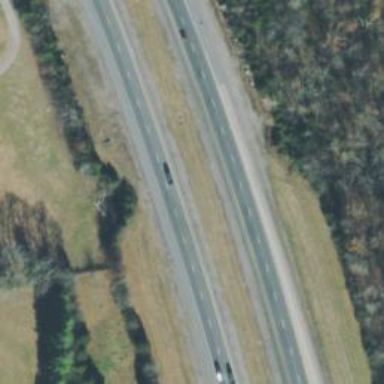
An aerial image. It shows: Motorway.